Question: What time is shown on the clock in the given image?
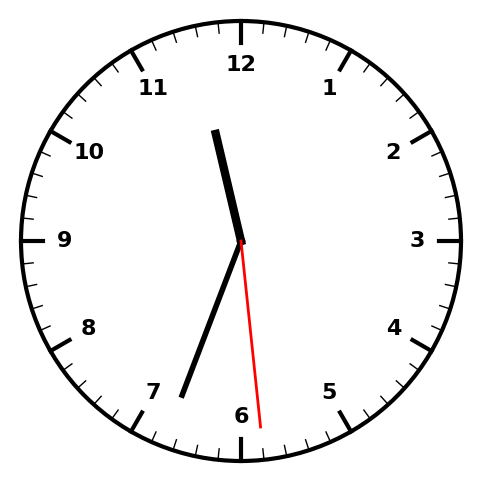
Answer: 11:33:29